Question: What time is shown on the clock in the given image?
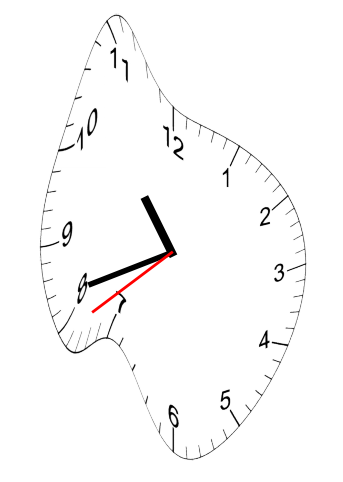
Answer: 10:41:39